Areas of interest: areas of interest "Industrial Park"
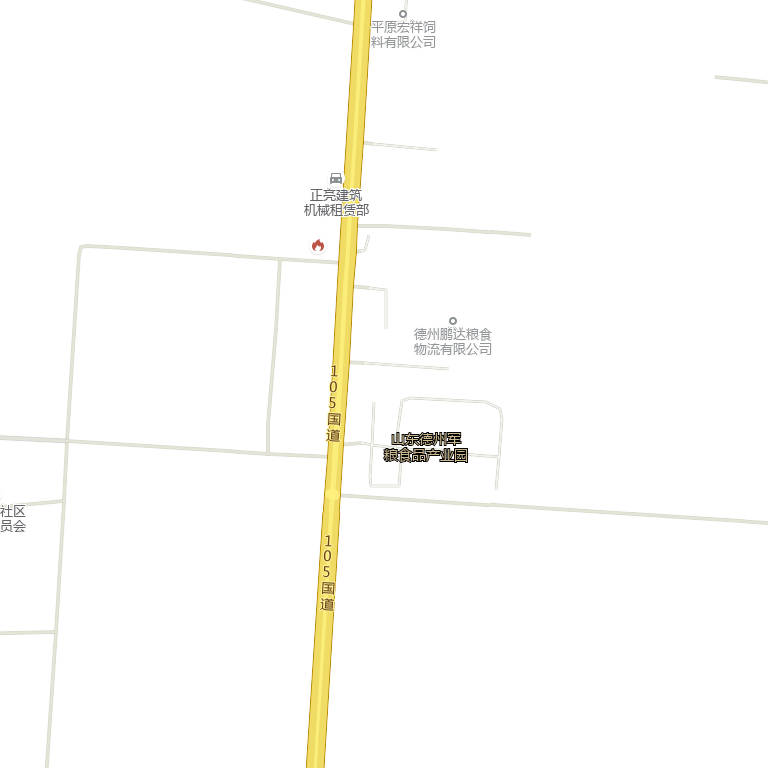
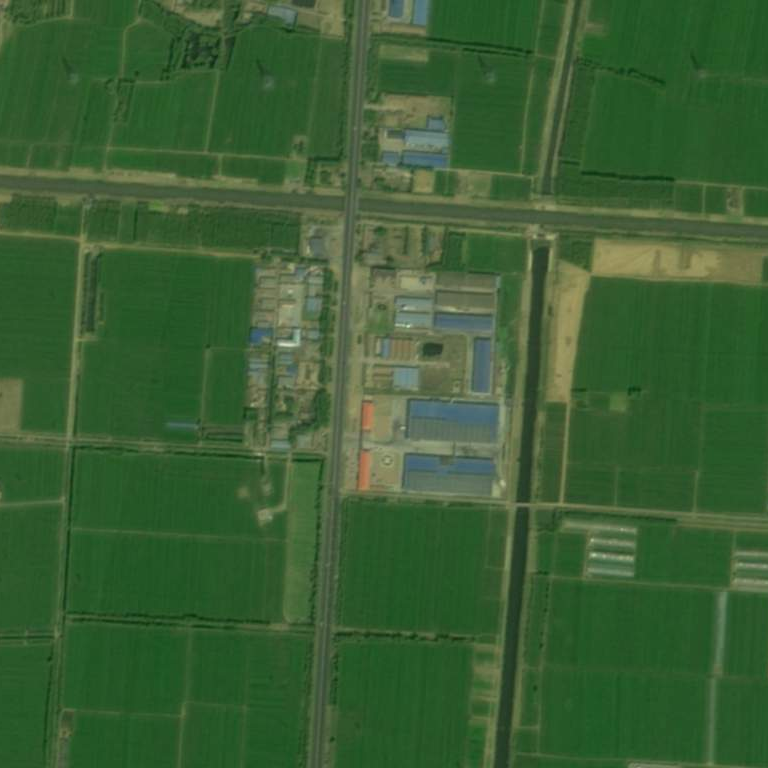